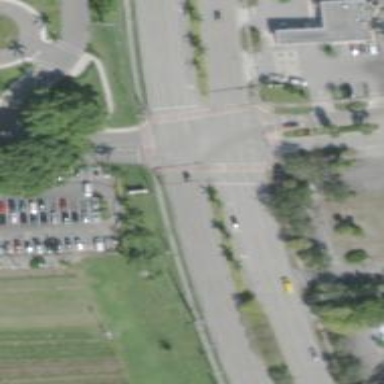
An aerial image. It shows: Uncontrolled crossing along footway.